Interaction volume radius: 5 \u00c5
Interaction volume height: 10 \u00c5
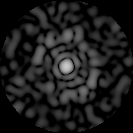
Disorder parameter: 0.7926